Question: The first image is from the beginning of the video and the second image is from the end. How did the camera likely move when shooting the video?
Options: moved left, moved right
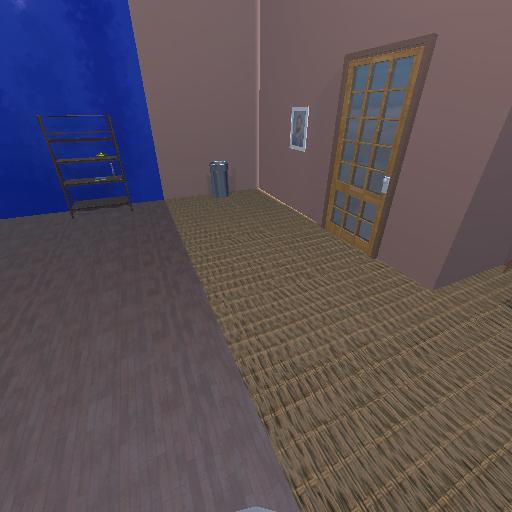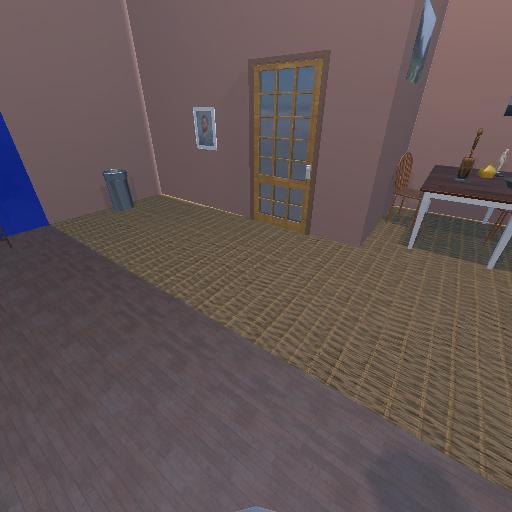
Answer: moved left